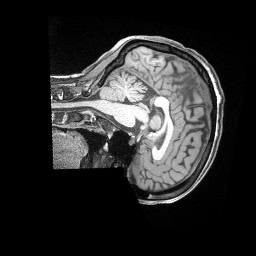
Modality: T1w
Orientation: sagittal
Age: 33
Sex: female
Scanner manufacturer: siemens
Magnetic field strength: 3 T
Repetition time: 2 s
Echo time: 0.00211 s